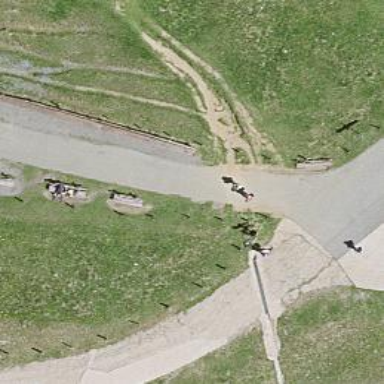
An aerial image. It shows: Brown bench in the vicinity.